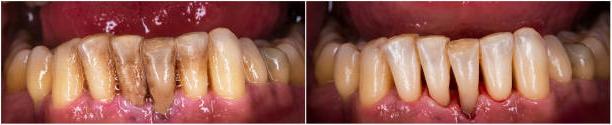
Condition: Calculus